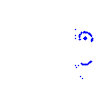
Particle: pion